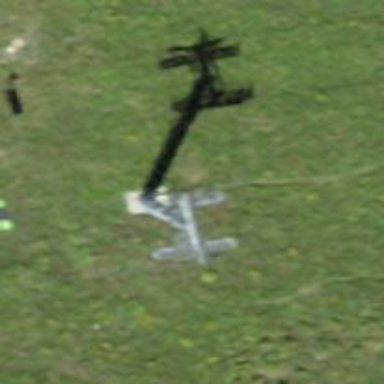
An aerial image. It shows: Pylon used for aerialway.